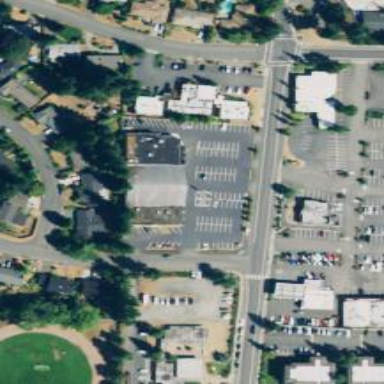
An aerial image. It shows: Retail area.